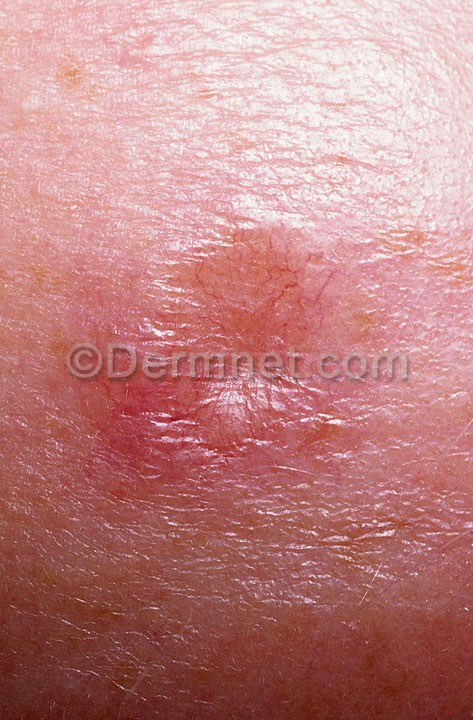
Disease: Actinic Keratosis Basal Cell Carcinoma and other Malignant Lesions